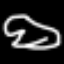
Label: frog